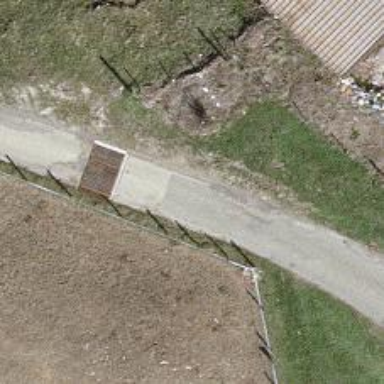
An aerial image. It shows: Cattle grid.